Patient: sex M, age 52
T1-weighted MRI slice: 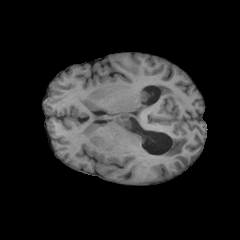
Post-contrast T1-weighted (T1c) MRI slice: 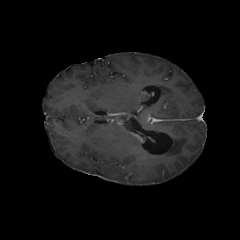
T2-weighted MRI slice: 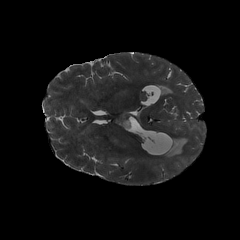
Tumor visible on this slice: yes
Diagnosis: Glioblastoma, IDH-wildtype
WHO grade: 4